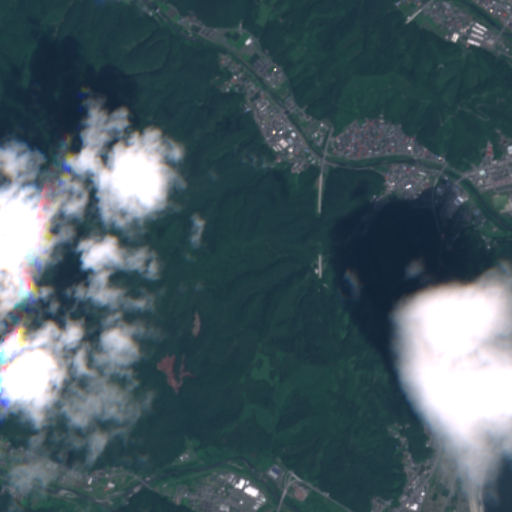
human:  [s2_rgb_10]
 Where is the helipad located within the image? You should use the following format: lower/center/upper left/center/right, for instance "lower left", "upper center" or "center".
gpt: The helipad is located in the upper right of the image.
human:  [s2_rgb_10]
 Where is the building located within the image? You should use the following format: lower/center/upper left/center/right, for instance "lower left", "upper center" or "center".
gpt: There is no building in the image.